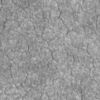
Label: not_dusty